Question: I read the <URL>
How to translate "Stream_context_create()" in Ruby? And What does it mean?
<URL>

I would want to use a Ruby sdk but those I found are deprecated
ex (Rbing) <URL>
Do you know a up-to-date Wrapper for Bing Search API (Web only results)?
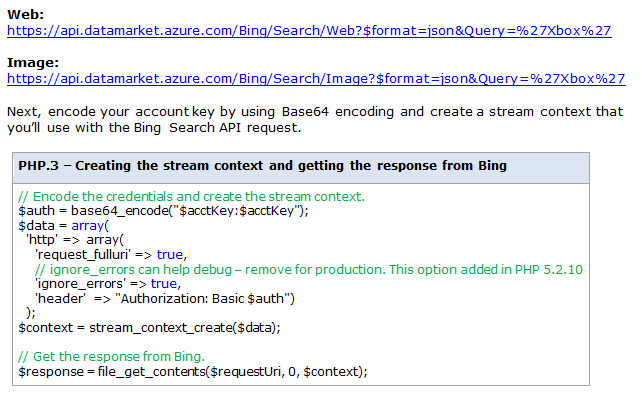
Answer: Okay, after an hour of frustration I figured out a way to do it. This code is awful because it's the first version I got working. Basically, ignore everything about the base64 encode because it was giving me an error that only oAuth and basic authentication was supported. Turns out Microsoft's documentation was wrong and you're supposed to just use your account key as the password in the request instead of the encoded string.
'''
require 'net/http'
accountKey = 'KEY'
url = 'https://api.datamarket.azure.com/Data.ashx/Bing/SearchWeb/v1/Web?Query=%27xbox%27&$top=50&$format=json'
uri = URI(url)
req = Net::HTTP::Get.new(uri.request_uri)
req.basic_auth '', accountKey
res = Net::HTTP.start(uri.hostname, uri.port, :use_ssl => uri.scheme == 'https'){|http|
http.request(req)
}
puts res.body
'''